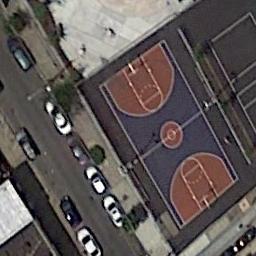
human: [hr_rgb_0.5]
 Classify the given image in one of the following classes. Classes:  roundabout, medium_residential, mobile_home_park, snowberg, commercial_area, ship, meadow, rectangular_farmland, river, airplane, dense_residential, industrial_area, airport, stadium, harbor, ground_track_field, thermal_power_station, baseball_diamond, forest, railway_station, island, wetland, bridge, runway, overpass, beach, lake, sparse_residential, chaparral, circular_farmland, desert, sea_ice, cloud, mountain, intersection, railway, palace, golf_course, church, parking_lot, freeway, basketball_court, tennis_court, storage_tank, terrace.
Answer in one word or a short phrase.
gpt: basketball_court